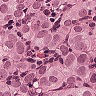
Metastatic tissue present: yes